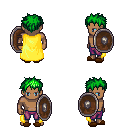
a pixel art fantasy rpg character, male body template, human, dark skin, yellow cape, magenta pants, green bedhead hairstyle, bracelets, brown slippers, shield, four views (front, back, left, right), 2x2 character sprite sheet, small pixel art, hard edges, no anti-aliasing